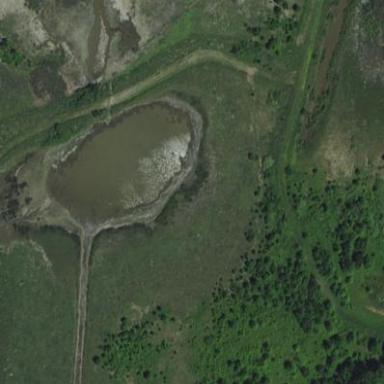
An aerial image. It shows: Serene pond surrounded by nature.